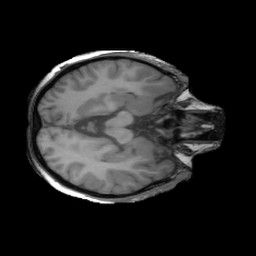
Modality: T1w
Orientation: axial
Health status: ill
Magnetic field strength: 3 T